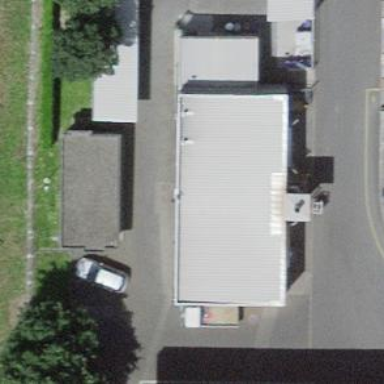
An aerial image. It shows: Industrial building.